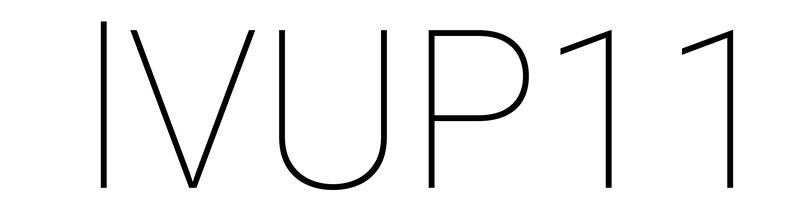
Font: Roboto_Thin